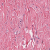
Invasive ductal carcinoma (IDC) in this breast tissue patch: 0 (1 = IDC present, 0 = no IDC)